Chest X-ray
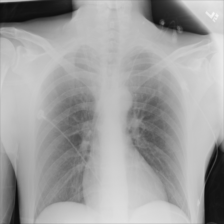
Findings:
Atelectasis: negative
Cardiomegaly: negative
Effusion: negative
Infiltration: negative
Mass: negative
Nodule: negative
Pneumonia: negative
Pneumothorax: negative
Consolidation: negative
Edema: negative
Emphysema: negative
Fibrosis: negative
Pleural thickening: negative
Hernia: negative